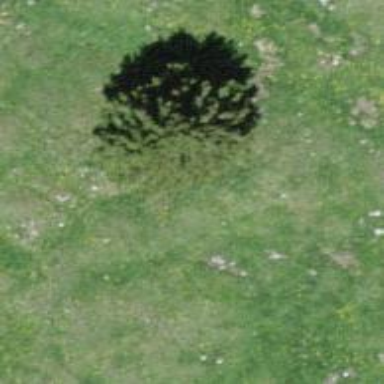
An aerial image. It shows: Needle-leaved tree in natural setting.